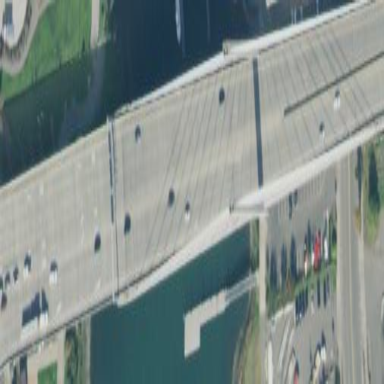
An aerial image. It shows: Man-made bridge.